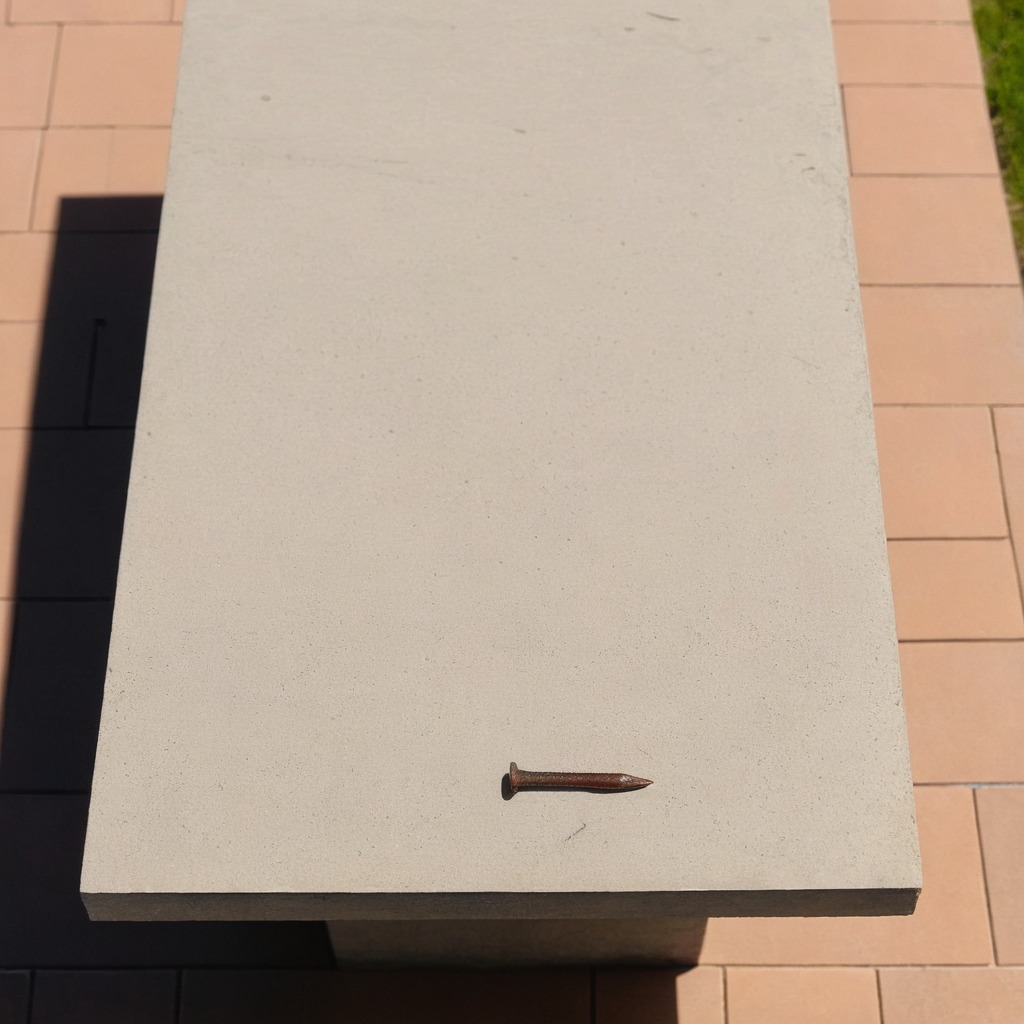
A iron nail is lying on a wooden table inside a workshop at night.